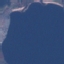
Land use / land cover: SeaLake